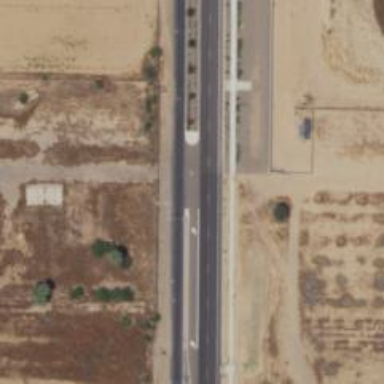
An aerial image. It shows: Secondary link road with asphalt surface.